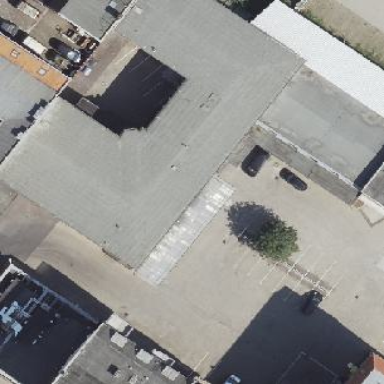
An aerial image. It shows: Industrial building.